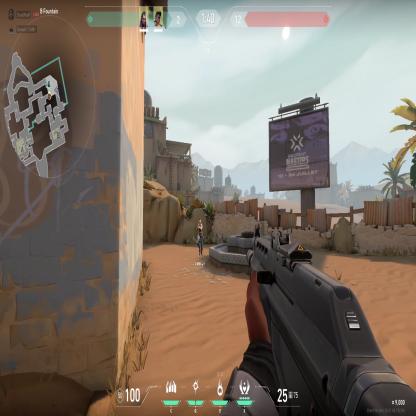
Label: teammate